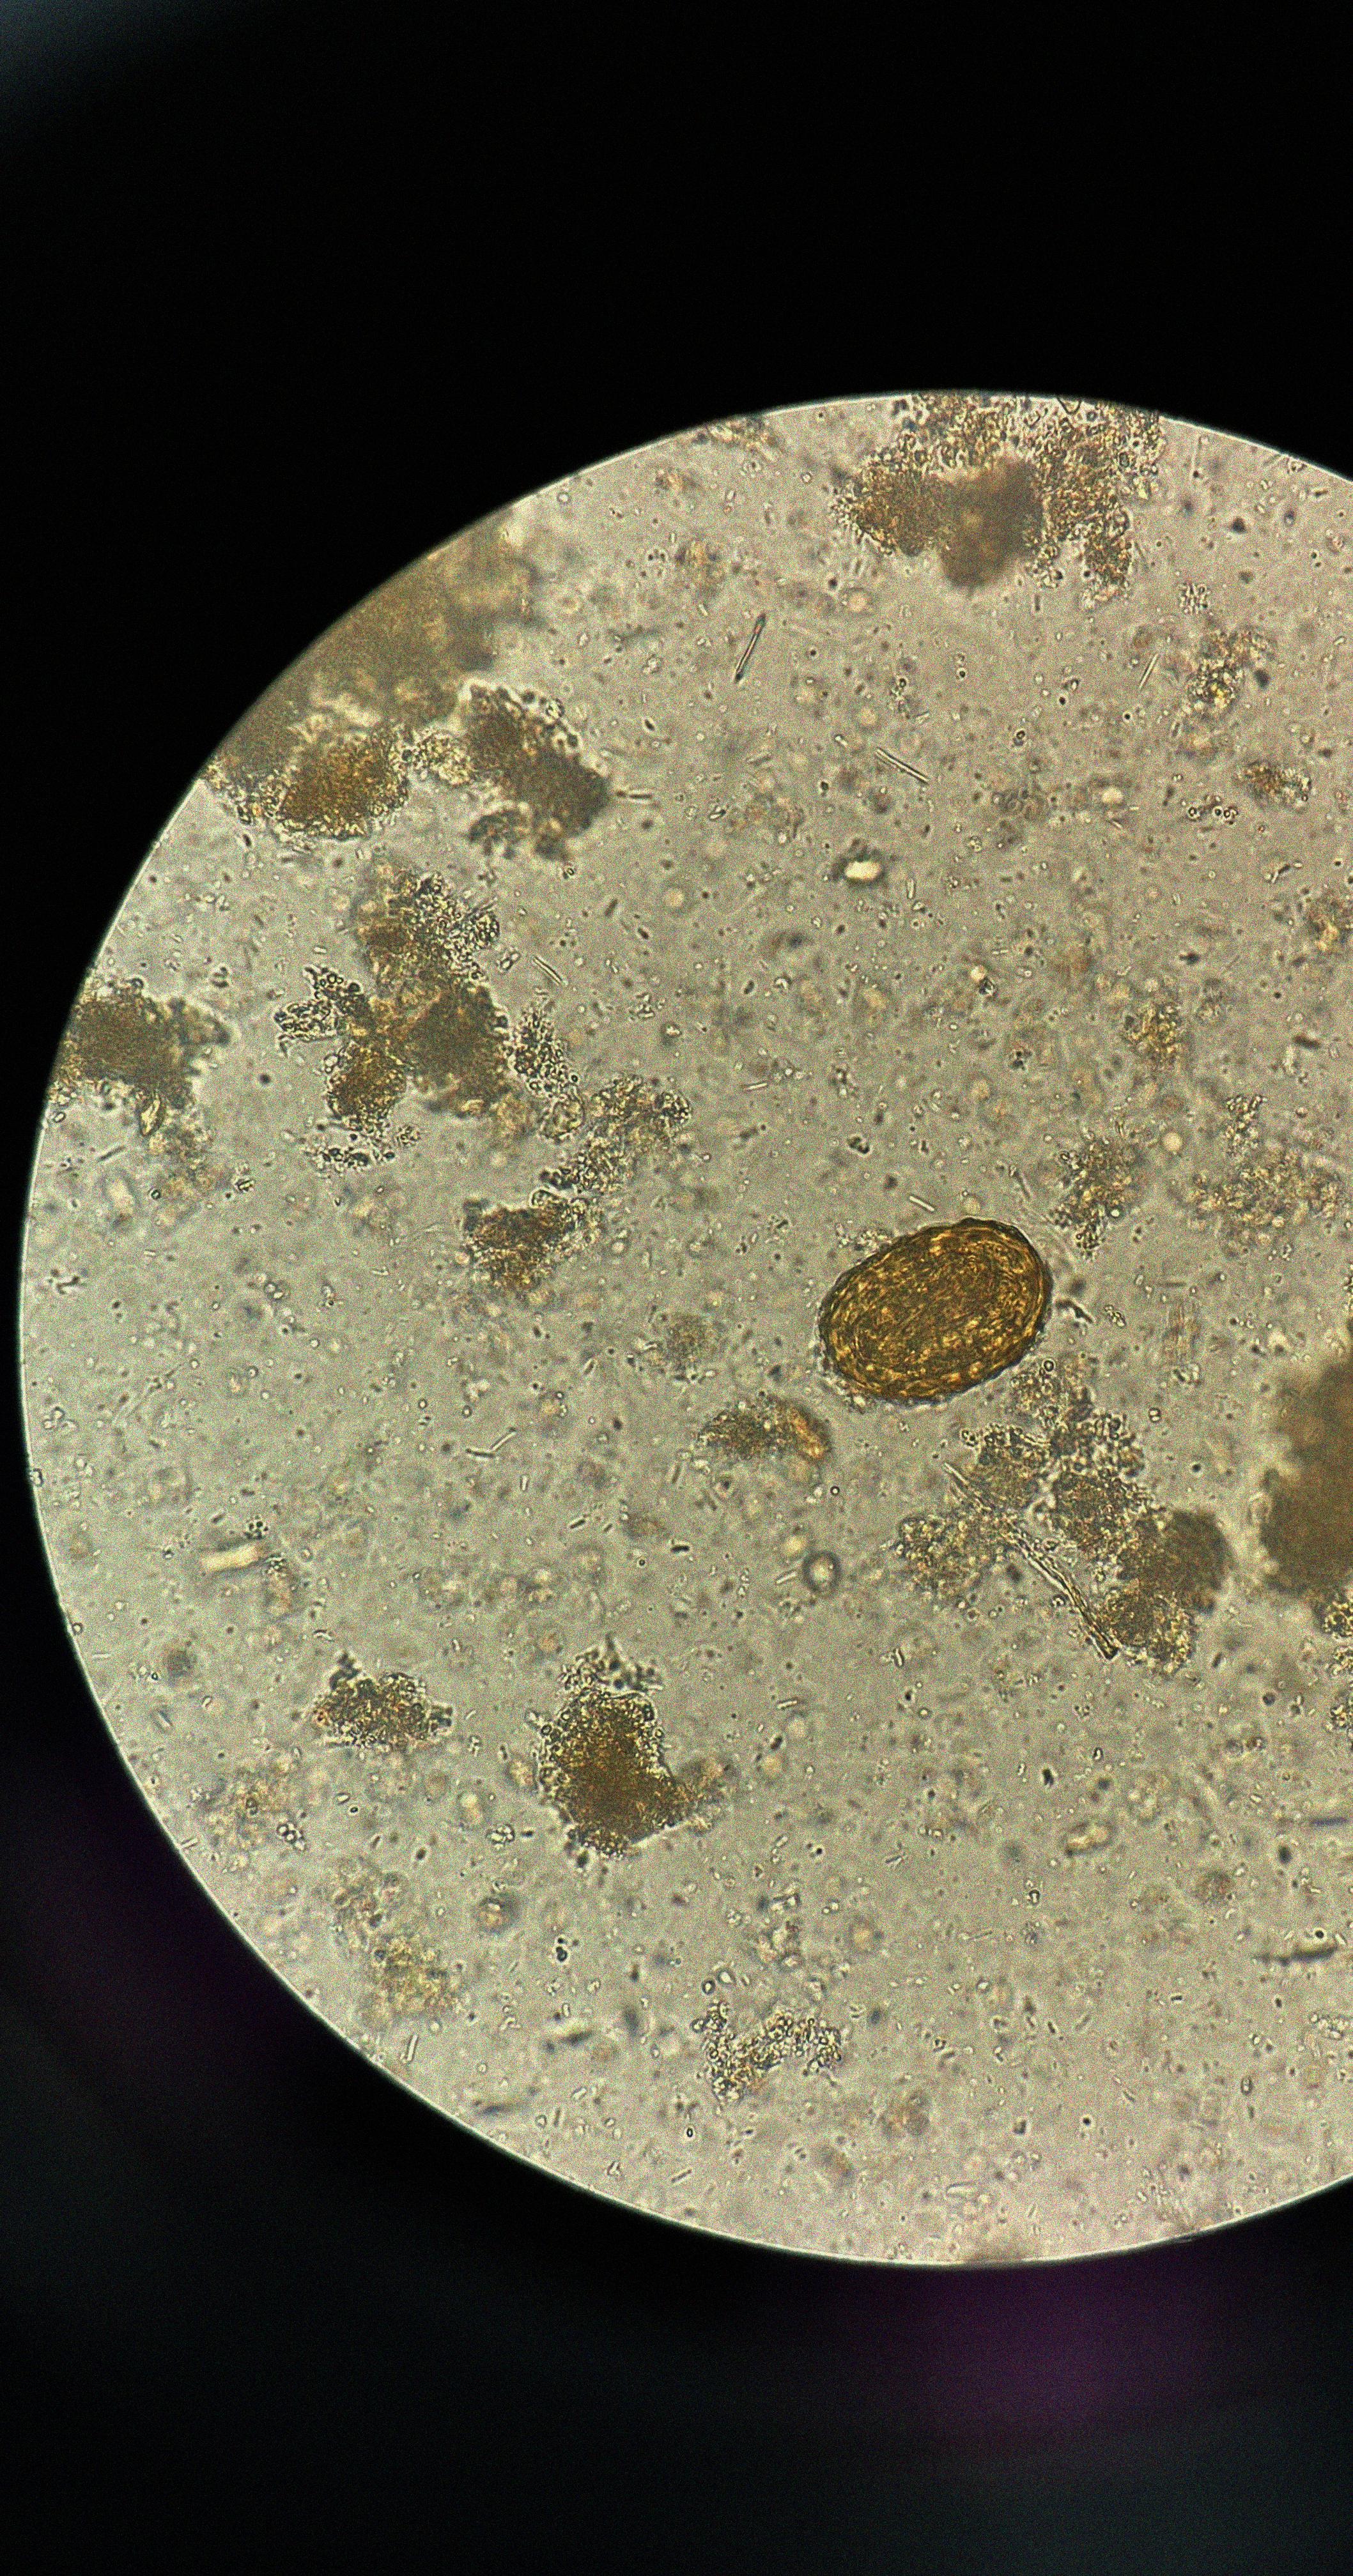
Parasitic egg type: Ascaris lumbricoides